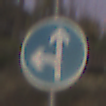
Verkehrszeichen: VorgeschriebeneFahrtrichtungGeradeausOderLinks
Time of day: Dawn
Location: Outdoor (RoadRail)
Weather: Clear
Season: NotSpecified
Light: Natural